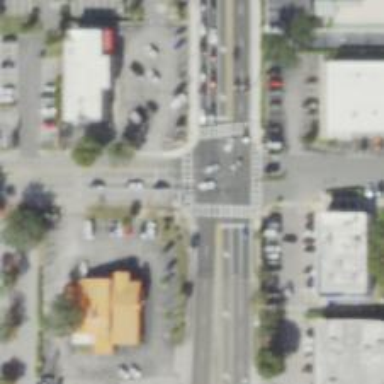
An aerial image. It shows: Footway with asphalt surface and crossing.